Question: What I'm trying to do is to obtain a Directory Number from CUCM, using the AXL API from Cisco. Here's the relevant Code:
'''
private void getNumber(){
AXLAPIService axlService = new AXLAPIService();
AXLPort axlPort = axlService.getAXLPort();
String validatorUrl = "https://mycucm:8443/axl/";
((BindingProvider) axlPort).getRequestContext().put(BindingProvider.ENDPOINT_ADDRESS_PROPERTY, validatorUrl);
((BindingProvider) axlPort).getRequestContext().put(BindingProvider.USERNAME_PROPERTY, Demo.ucAdmin);
((BindingProvider) axlPort).getRequestContext().put(BindingProvider.PASSWORD_PROPERTY, Demo.ucPswd);
GetLineReq axlParams = new GetLineReq();
axlParams.setPattern("<PHONE>");
axlParams.setUuid("{48a6ff28-cea7-fc3e-3d82-8cc245ed4ea3}");
GetLineRes getLineResponse = axlPort.getLine(axlParams);
Demo.informUser("Line Information:
"
+ "Alerting Name: " + getLineResponse.getReturn().getLine().getAlertingName() + "
"
+ "Dial Number: " + getLineResponse.getReturn().getLine().getPattern() + "
"
+ "Description: " + getLineResponse.getReturn().getLine().getDescription() + "
"
+ " " + getLineResponse.getReturn().getLine().getShareLineAppearanceCssName());
}
'''
As you can tell from this diagram it is only necessary to specify either the or the of the number:

But the code only works, if I specify the , which is not, what I'm trying to achieve. The only thing i have given, is the , which I want to use, to get all the other information. I Already examined this site from Cisco: <URL>
When I leave out the I get this Error:
'''
Exception in thread "main" javax.xml.ws.soap.SOAPFaultException: Item not valid: The specified Line was not found
'''
I also checked, how the Directory Number is stored inside the CUCM Database using the AXLSqlToolkit:
'''
<?xml version="1.0" encoding="UTF-8" standalone="no"?><SOAP-ENV:Envelope xmlns:SOAP-ENV="http://schemas.xmlsoap.org/soap/envelope/" SOAP-ENV:encodingStyle="http://schemas.xmlsoap.org/soap/encoding/"><SOAP-ENV:Header/><SOAP-ENV:Body><axl:executeSQLQueryResponse xmlns:axl="http://www.cisco.com/AXL/API/7.1" xmlns:xsi="http://www.w3.org/2001/XMLSchema-instance" sequence="1405672933992"><return><row><dnorpattern><PHONE></dnorpattern><pkid>48a6ff28-cea7-fc3e-3d82-8cc245ed4ea3</pkid></row></return></axl:executeSQLQueryResponse></SOAP-ENV:Body></SOAP-ENV:Envelope>
'''
Does anyone know, how I can obtain the Directory Number, only by using the -value?
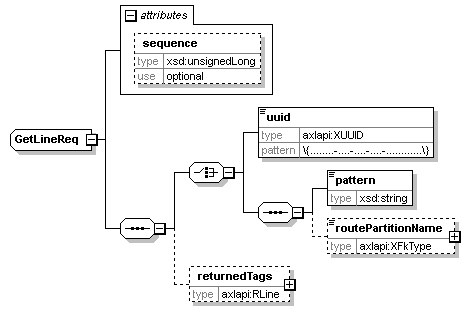
Answer: I figured it out myself. The routePartitionName is also a mandatory parameter, which had to be specified. Here's the working code of my method:
'''
private void getNumber(){
AXLAPIService axlService = new AXLAPIService();
AXLPort axlPort = axlService.getAXLPort();
String validatorUrl = "https://mycucm:8443/axl/";
((BindingProvider) axlPort).getRequestContext().put(BindingProvider.ENDPOINT_ADDRESS_PROPERTY, validatorUrl);
((BindingProvider) axlPort).getRequestContext().put(BindingProvider.USERNAME_PROPERTY, Demo.ucAdmin);
((BindingProvider) axlPort).getRequestContext().put(BindingProvider.PASSWORD_PROPERTY, Demo.ucPswd);
GetLineReq axlParams = new GetLineReq();
ObjectFactory objectFactory = new ObjectFactory(); //This is new
XFkType routePartition = new XFkType();
routePartition.setValue("PHONES"); // This is where you specify your route partition name
axlParams.setPattern("<PHONE>");
axlParams.setRoutePartitionName(objectFactory.createGetLineReqRoutePartitionName(routePartition));
GetLineRes getLineResponse = axlPort.getLine(axlParams);
Demo.informUser("Line Information:
"
+ "Alerting Name: " + getLineResponse.getReturn().getLine().getAlertingName() + "
"
+ "Dial Number: " + getLineResponse.getReturn().getLine().getPattern() + "
"
+ "Description: " + getLineResponse.getReturn().getLine().getDescription() + "
"
+ " " + getLineResponse.getReturn().getLine().getShareLineAppearanceCssName());
}
'''